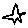
Label: star